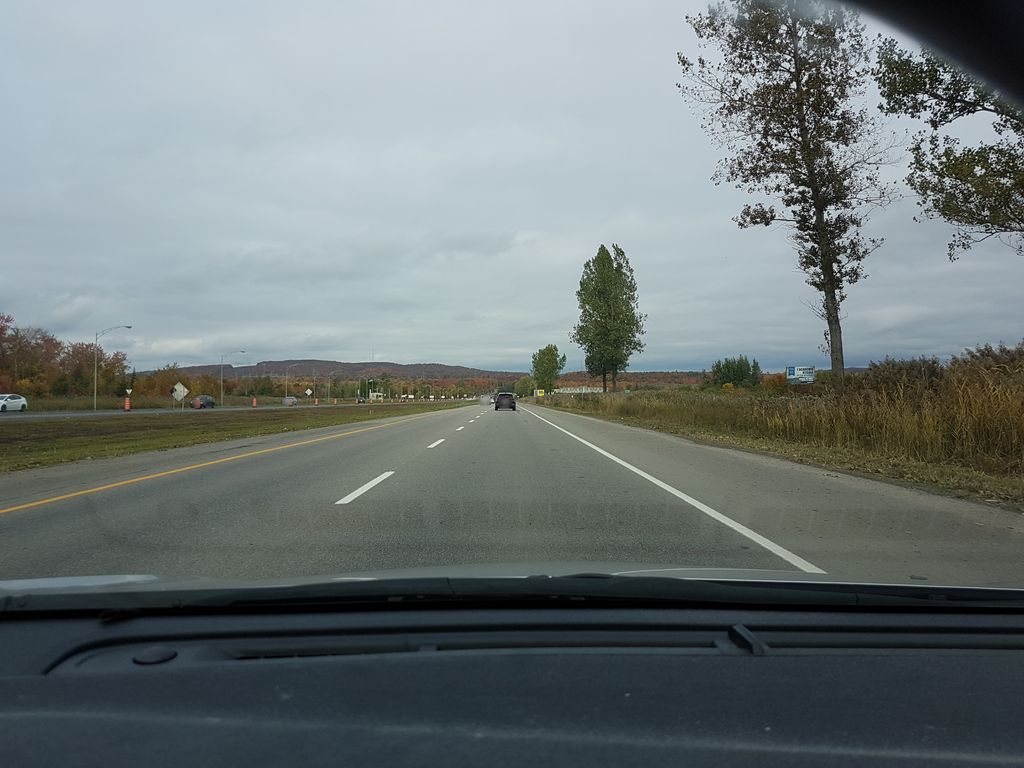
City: quebec_city